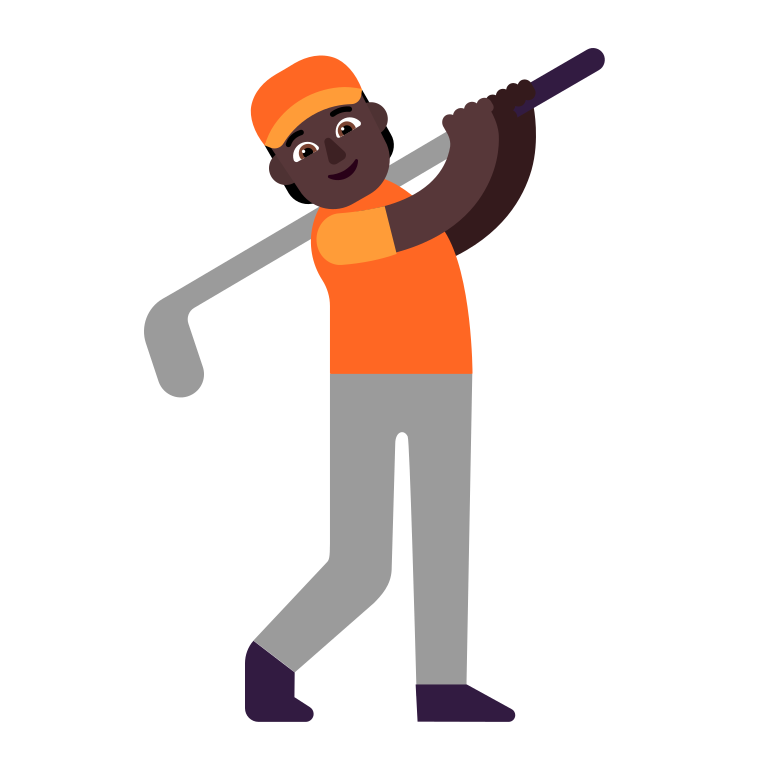
person golfing flat dark